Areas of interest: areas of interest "Scenic Spot"
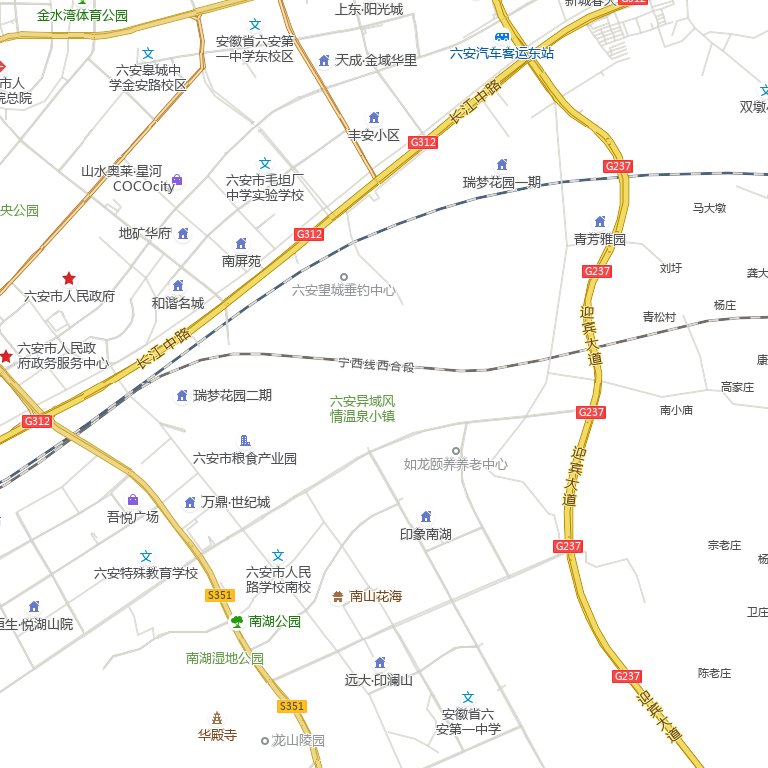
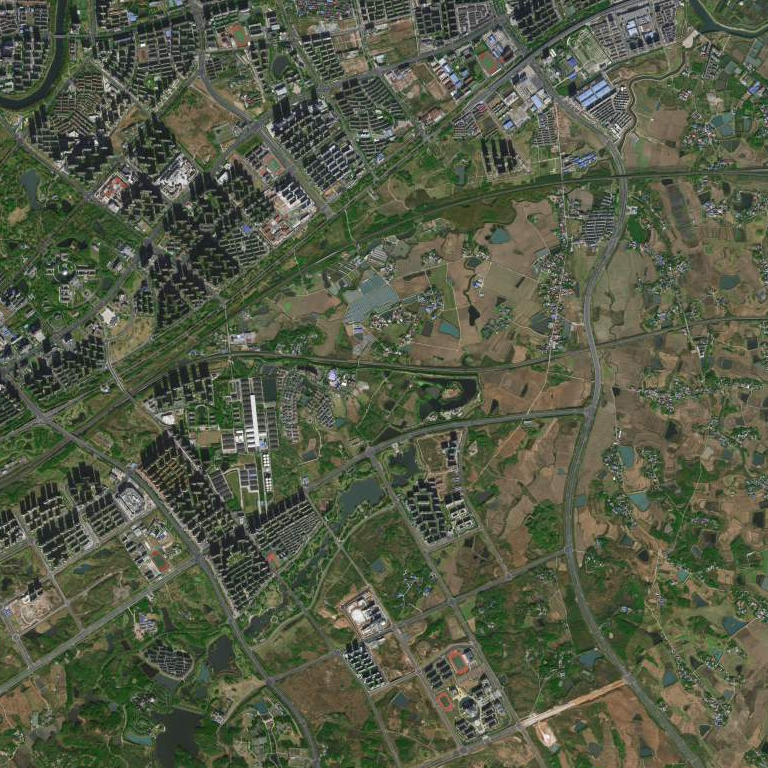